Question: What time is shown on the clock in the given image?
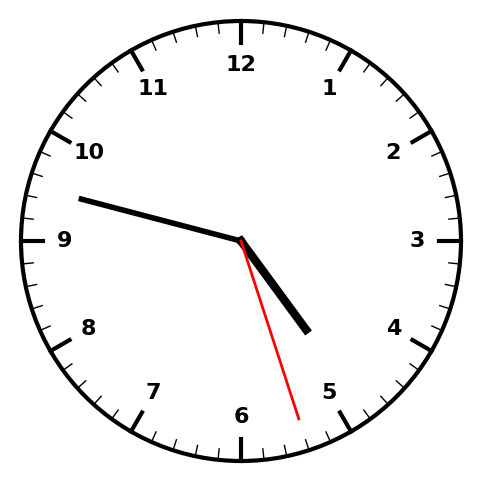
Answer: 04:47:27